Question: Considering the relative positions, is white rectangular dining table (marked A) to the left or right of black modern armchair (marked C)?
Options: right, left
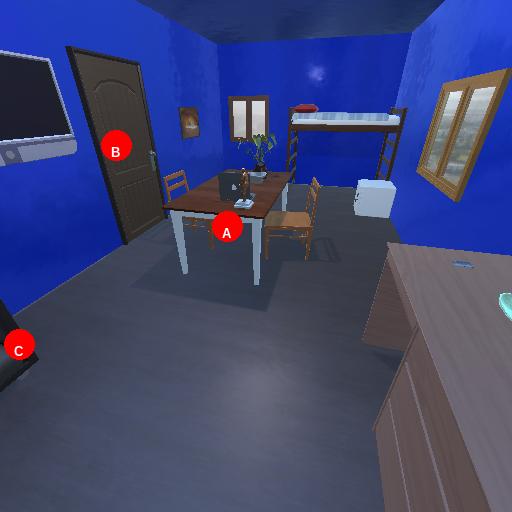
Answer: right